Question: Ok I have this mapview with location pins, 5 shown here:

But what is the grey popup that shows up when you tap a pin, called?
And what method gets called when you tap on the pin, that contains or fetches the pin data to be displayed on that grey call out?
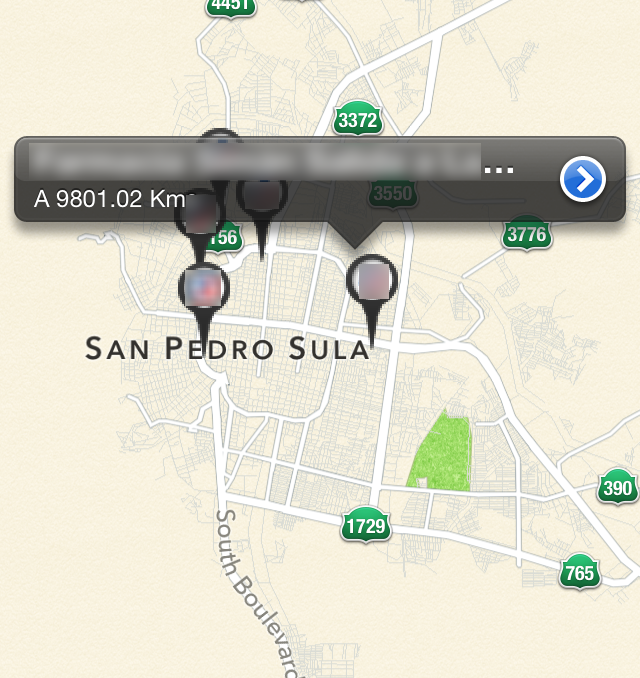
Answer: They're called callouts, and '- (MKAnnotationView *)mapView:(MKMapView *)mapView viewForAnnotation:(id <MKAnnotation>)annotation' is called when a pin is tapped. To see how to use them, I recommend this tutorial: <URL>